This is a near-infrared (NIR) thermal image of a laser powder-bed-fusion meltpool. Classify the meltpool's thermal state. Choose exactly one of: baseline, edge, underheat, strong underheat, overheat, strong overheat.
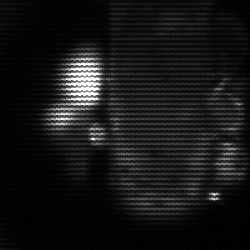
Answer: strong underheat